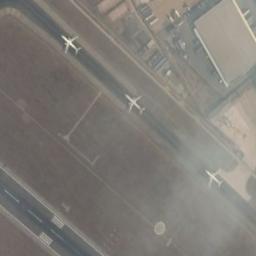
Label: runway